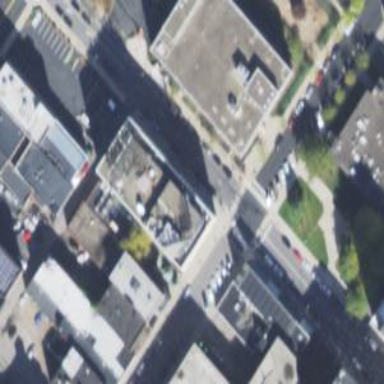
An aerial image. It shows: Building.